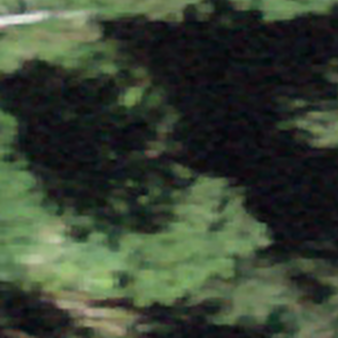
Label: other